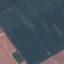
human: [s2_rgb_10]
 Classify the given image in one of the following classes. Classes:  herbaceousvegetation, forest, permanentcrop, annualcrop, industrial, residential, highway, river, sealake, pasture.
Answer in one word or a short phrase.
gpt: AnnualCrop